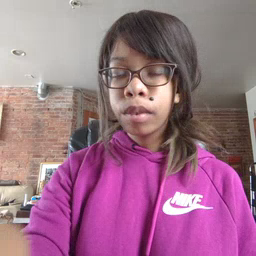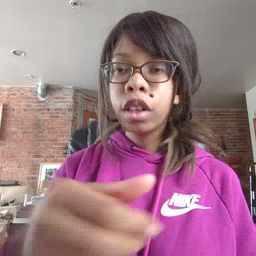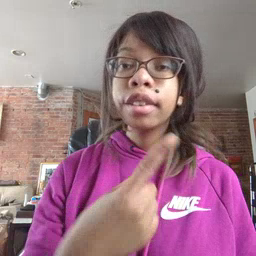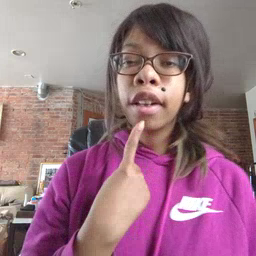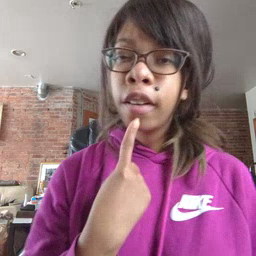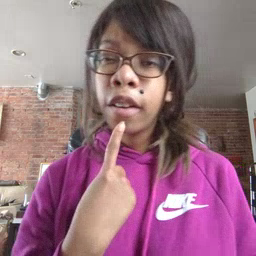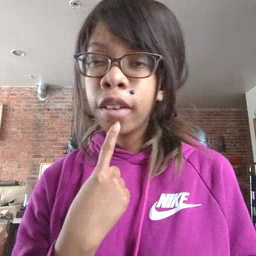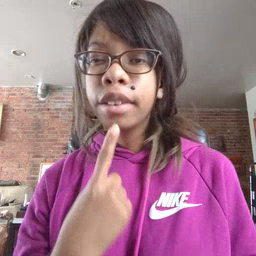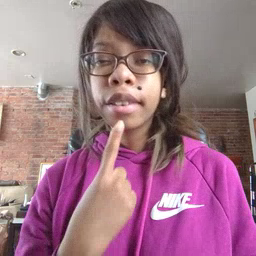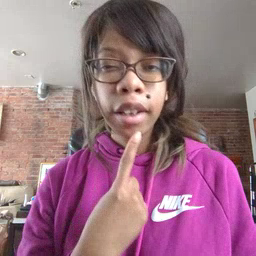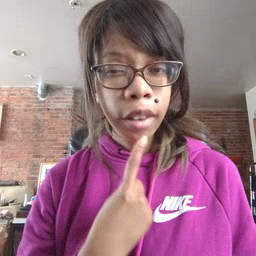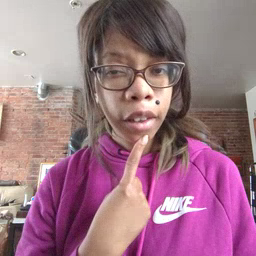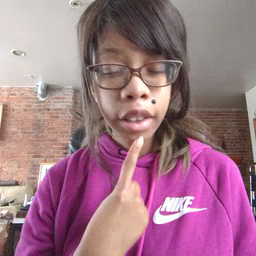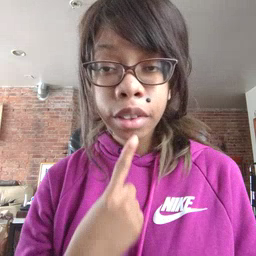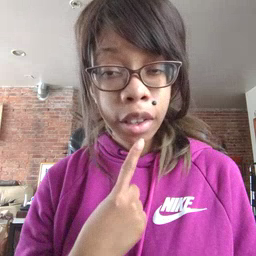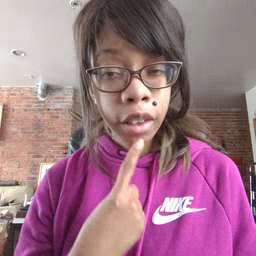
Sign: say